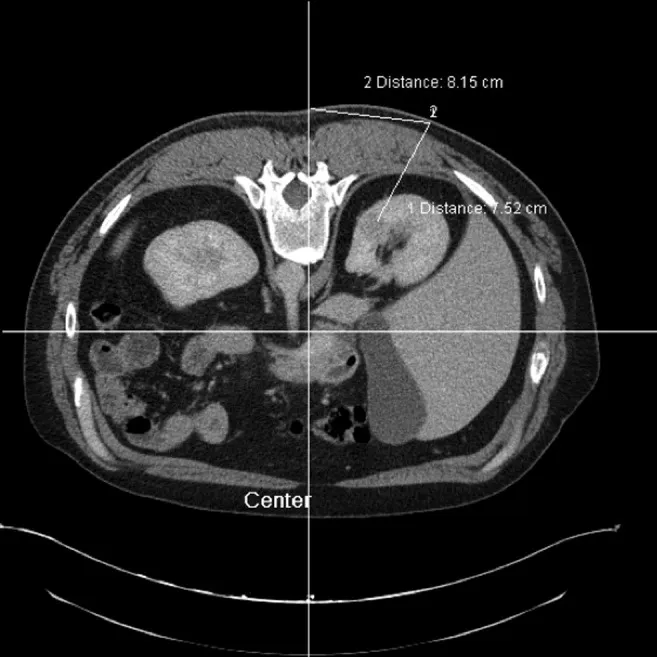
Endophytic renal mass on posterior right kidney.
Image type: radiology (ct)